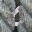
Label: 0